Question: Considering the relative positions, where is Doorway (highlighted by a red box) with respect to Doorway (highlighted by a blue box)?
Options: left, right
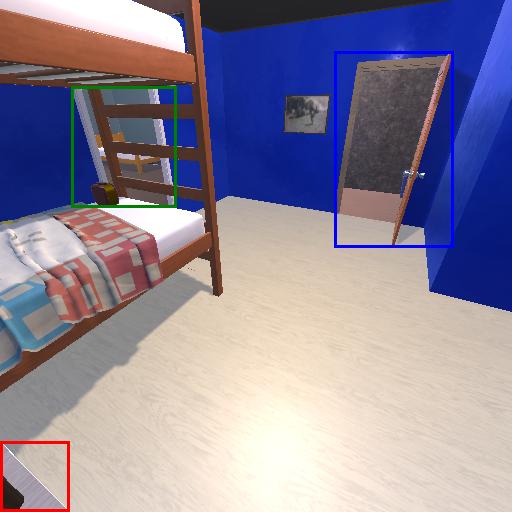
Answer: left